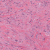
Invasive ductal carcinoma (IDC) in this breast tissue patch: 0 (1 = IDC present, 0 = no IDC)